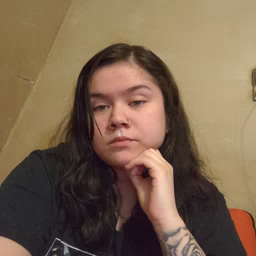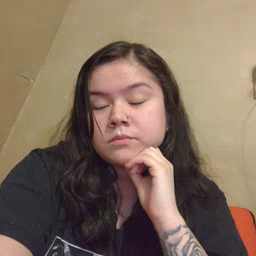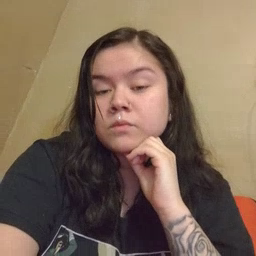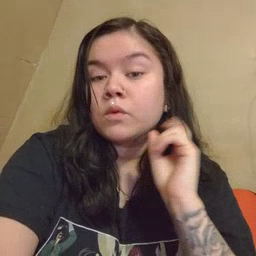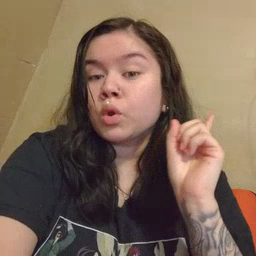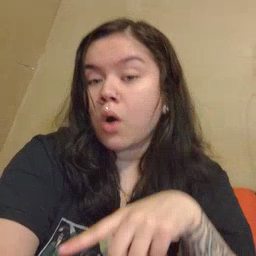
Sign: go